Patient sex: M
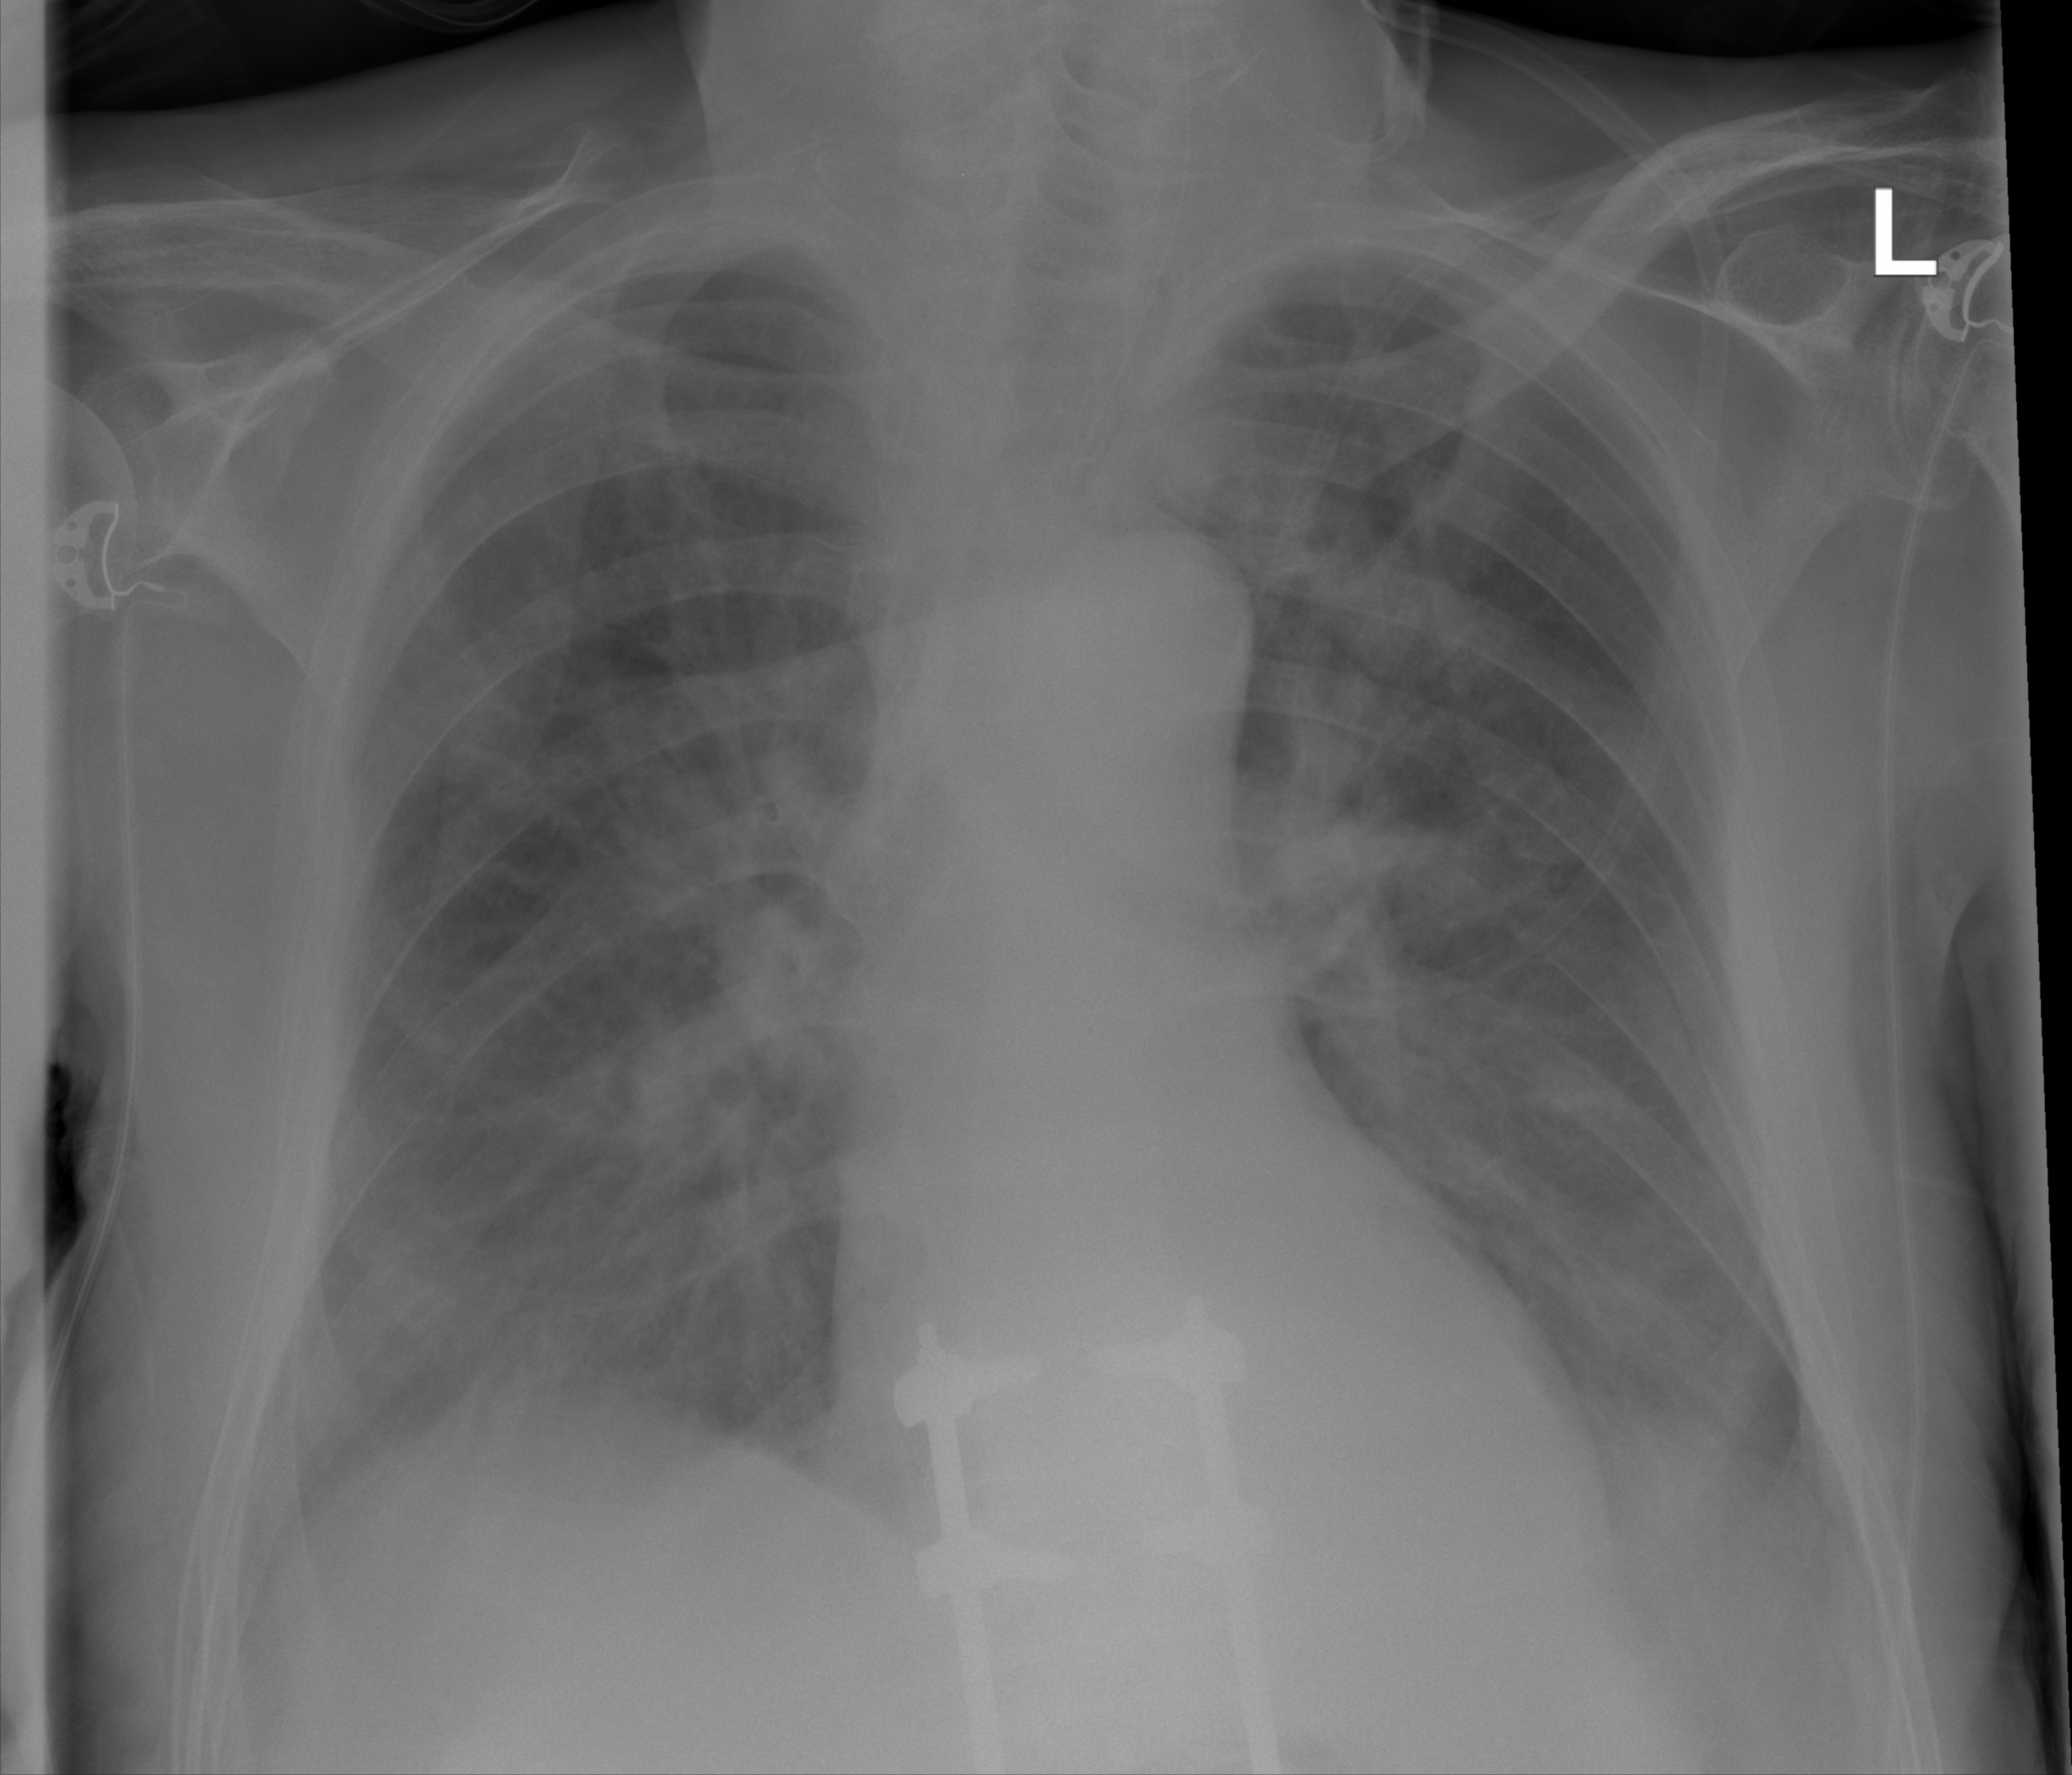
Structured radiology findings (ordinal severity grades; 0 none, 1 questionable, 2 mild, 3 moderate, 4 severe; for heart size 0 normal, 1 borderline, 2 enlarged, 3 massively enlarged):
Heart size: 0
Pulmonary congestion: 0
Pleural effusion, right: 0
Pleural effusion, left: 2
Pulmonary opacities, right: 3
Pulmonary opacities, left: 2
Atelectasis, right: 0
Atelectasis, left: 2